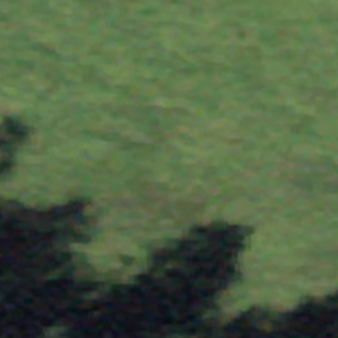
Label: other